Interaction volume radius: 10 \u00c5
Interaction volume height: 45 \u00c5
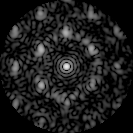
Disorder parameter: 0.5194